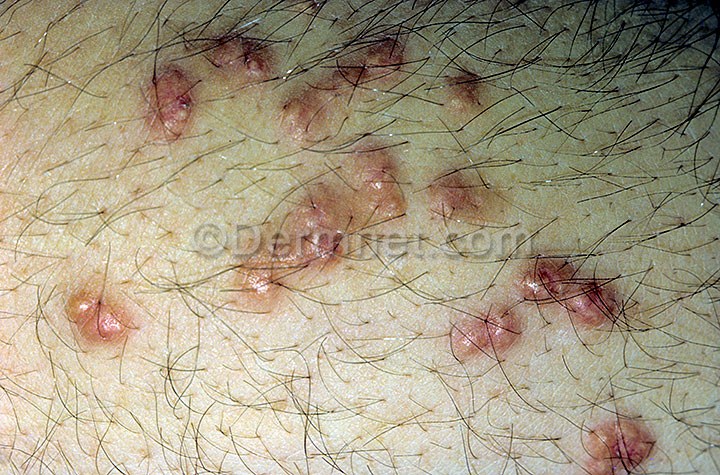
Disease: Systemic Disease